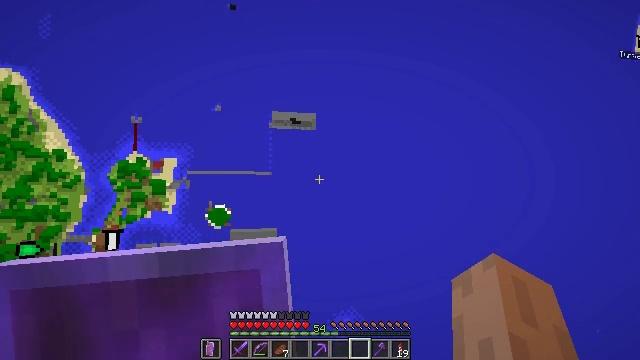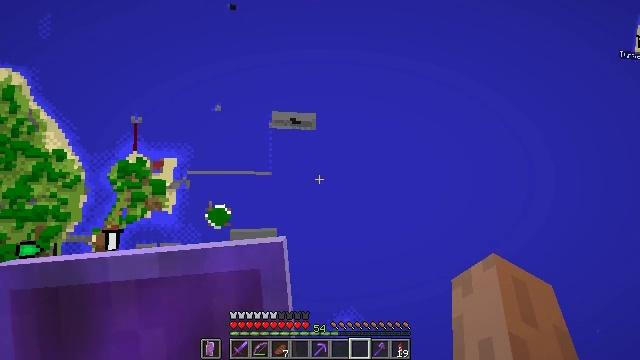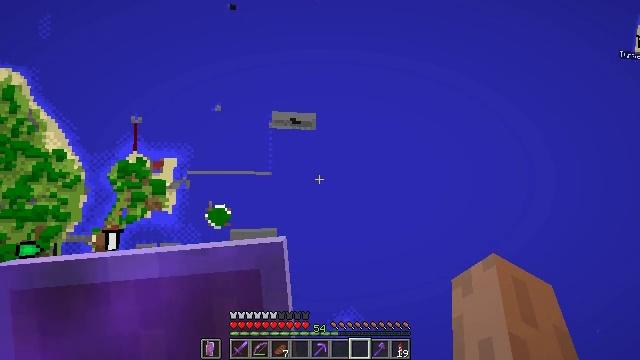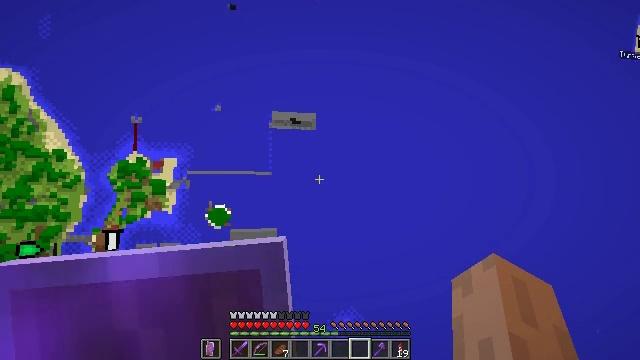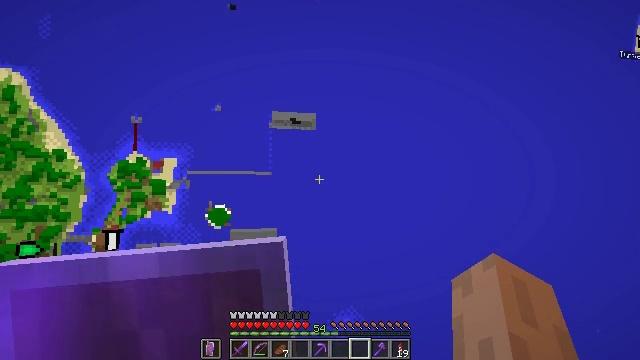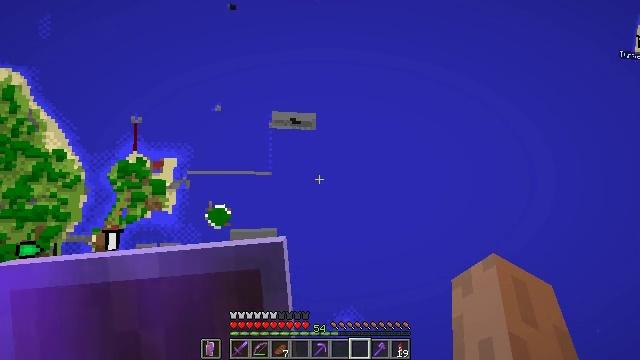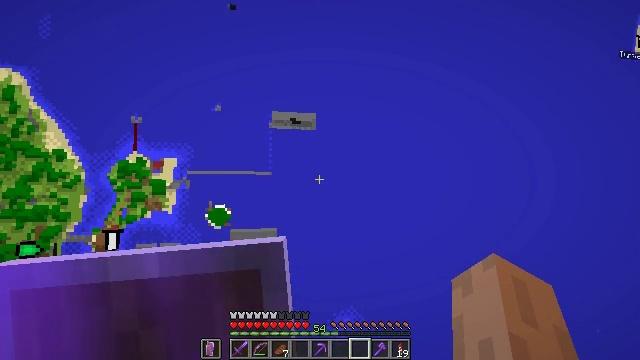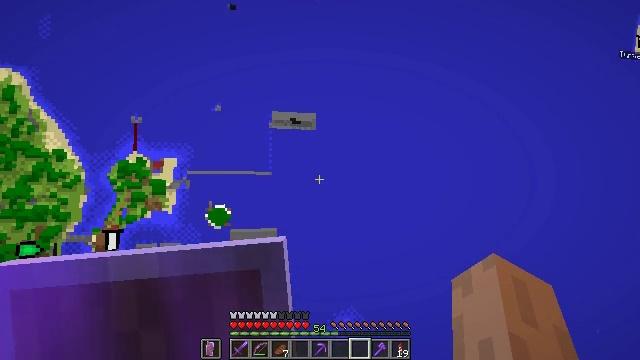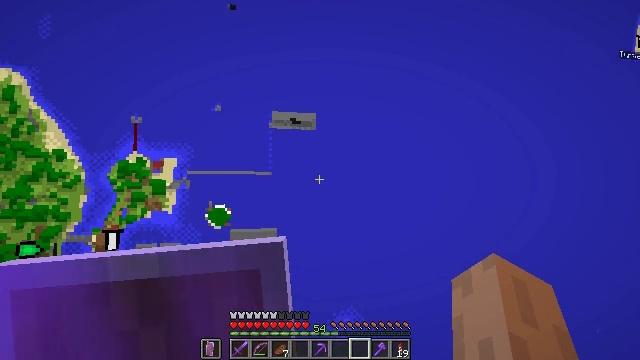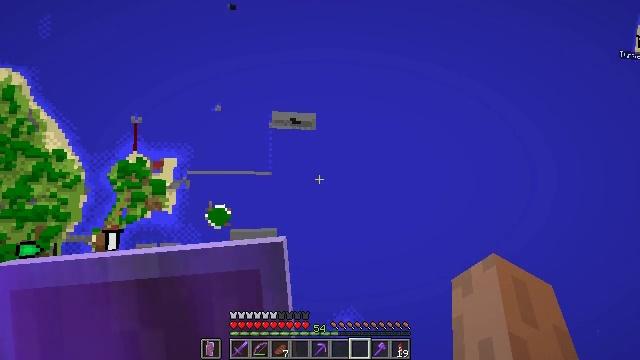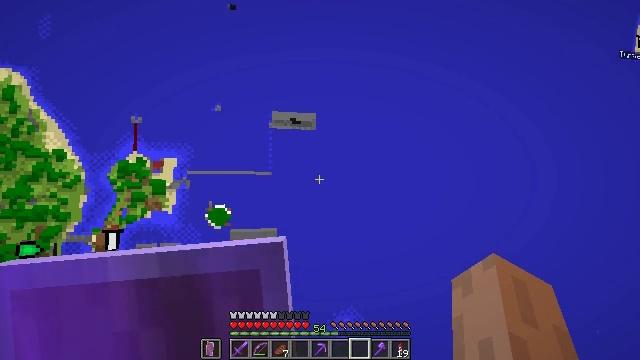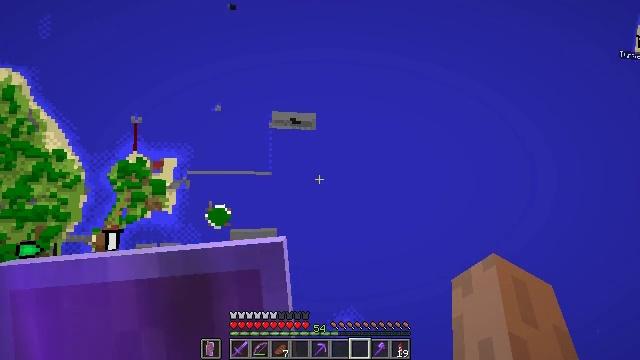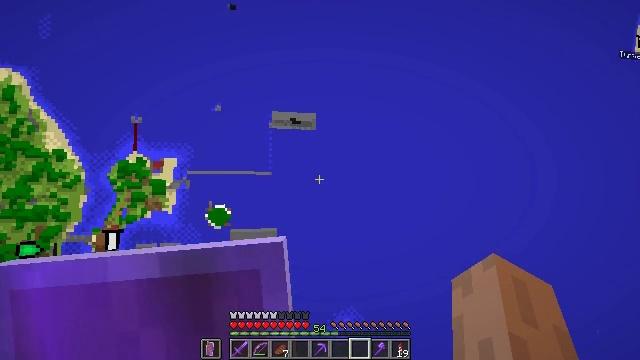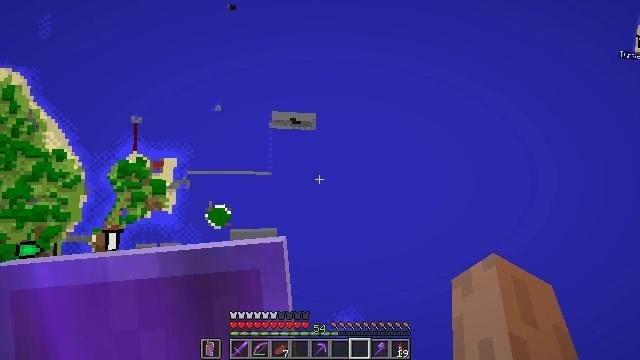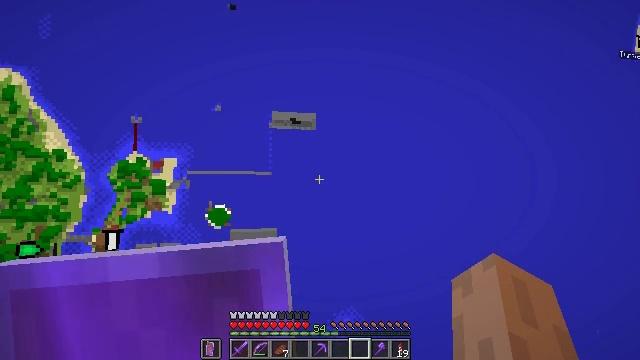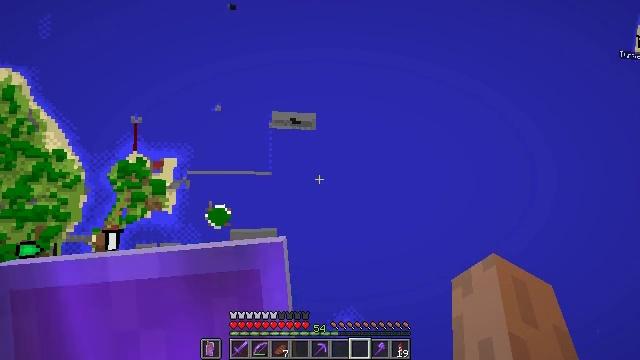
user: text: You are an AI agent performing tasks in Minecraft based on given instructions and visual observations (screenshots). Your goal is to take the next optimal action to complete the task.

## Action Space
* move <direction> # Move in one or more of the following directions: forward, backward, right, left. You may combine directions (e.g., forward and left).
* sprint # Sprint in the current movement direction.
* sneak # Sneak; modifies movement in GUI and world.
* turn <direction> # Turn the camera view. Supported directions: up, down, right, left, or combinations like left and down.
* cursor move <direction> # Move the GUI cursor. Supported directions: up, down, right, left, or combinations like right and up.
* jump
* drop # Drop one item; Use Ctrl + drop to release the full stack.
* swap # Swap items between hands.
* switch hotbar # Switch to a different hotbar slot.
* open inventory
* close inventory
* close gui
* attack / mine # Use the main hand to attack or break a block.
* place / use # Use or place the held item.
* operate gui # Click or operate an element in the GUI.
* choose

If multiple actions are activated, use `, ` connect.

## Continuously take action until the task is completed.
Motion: motion action
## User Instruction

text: Kill mobs.
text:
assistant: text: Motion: no_op
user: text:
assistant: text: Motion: no_op
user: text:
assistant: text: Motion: no_op
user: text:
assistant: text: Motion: no_op
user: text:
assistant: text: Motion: no_op
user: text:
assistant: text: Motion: no_op
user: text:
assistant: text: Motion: no_op
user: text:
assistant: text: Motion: no_op
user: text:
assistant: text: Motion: no_op
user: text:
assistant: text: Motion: no_op
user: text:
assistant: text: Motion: no_op
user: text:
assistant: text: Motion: no_op
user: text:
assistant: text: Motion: no_op
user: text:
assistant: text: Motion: no_op
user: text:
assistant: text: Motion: no_op
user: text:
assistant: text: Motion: no_op
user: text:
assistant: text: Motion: no_op
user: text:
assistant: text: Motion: no_op
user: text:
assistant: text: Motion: no_op
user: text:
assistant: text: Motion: no_op
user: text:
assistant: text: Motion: no_op
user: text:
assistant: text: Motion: no_op
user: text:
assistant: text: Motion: no_op
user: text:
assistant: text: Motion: no_op
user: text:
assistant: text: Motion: no_op
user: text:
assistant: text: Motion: no_op
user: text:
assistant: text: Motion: no_op
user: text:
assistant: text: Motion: no_op
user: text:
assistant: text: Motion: no_op
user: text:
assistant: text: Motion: no_op